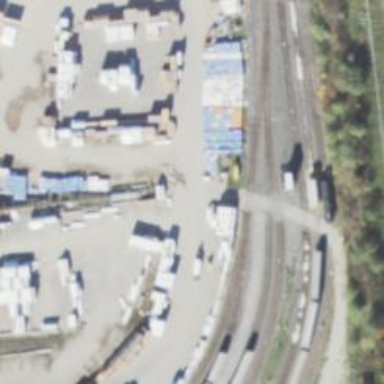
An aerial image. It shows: Railway yard.